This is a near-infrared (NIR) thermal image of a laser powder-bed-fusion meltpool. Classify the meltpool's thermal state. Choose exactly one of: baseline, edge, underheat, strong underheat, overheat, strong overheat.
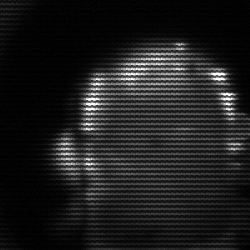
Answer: baseline